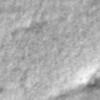
Label: no_change